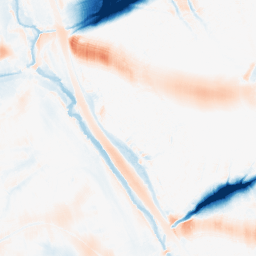
Category: morphological
Decomposition family: morphological_ellipse
Decomposition parameters: operation: average
width: 50
height: 30
Upsampling method: cubic_catmull_rom
Upsampling parameters: scale: 8
Upsampling scale: 8